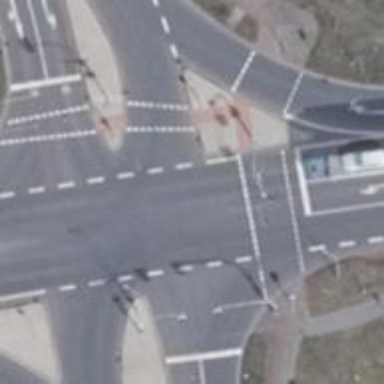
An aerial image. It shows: Road with traffic signals.